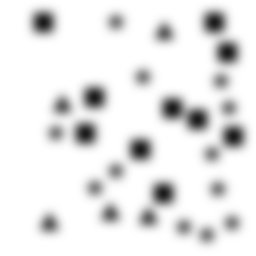
Squares: 10
Triangles: 5
Stars: 12
Total shapes: 27